Question: I have a listing of events in an 'Events' model. What I need to do is visually group events by city/state.
Visually, that will look like this:

Here's, a stripped down look of what I'm doing in my view to make this happen:
'''
<% @number.events.locations.each do |location| %>
<li>
<h4><%= "#{location.city}, #{location.state}" %></h4>
<ol>
<% @number.events.city_state(location).each do |event| %>
<li><%= event.status %></li>
<% end %>
</ol>
</li>
<% end %>
'''
And the corresponding scopes:
'''
scope :locations, :group => 'city, state'
scope :city_state, lambda {|location| {:conditions => ["city = ? AND state = ?", location.city, location.state] }}
'''
The problem, though, is that I'm doing an additional database call for every location.
So can I get that down to a single query?
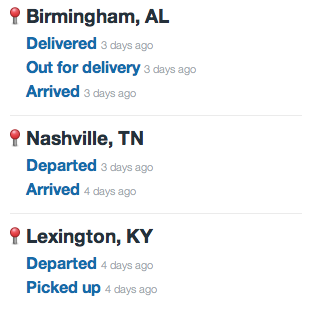
Answer: Use eager loading to pre-fetch associations from your database:
If you're pulling all of your events at once, you could change it to pre-load the location associations for the events:
'''
Event.all # only loads Event objects from the database
#maybe try...
Event.includes(:locations) # loads Event objects and their Locations
'''
If you need events for some other object (like your '@number' object), you might want to do something like this in your controller, for example:
'''
@number = Number.where(:id => whatever).includes(:events => :locations)
'''
Now, in this example, your '@number' object will be pulled from the database along with all of it's events and all of those events' locations.
See the Rails guides for a little more info on this: <URL>
:
Instead of using scopes, at all, you can simply use Ruby to do the work for you and cut ActiveRecord and extra database calls out of the loop.
'Enumerable#group_by' will take a collection and group by some attribute you provide. In this case, you could take all of your Events, group by the city and state, and then iterate over the hash it returns:
'''
events = Event.all
events.group_by { |e| "#{e.city}, #{e.state}" }
# => {"Birmingham, AL" => [<event>, <event>, <event>], "Nashville, TN" => [<event>, <event>]}
'''
Doing this may be a little less pretty than using scopes, but it allows you to make one database call and leave it at that.